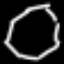
Label: octagon